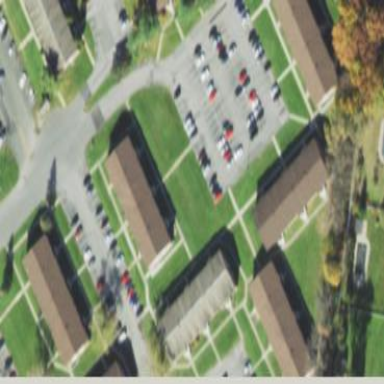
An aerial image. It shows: Paved parking area.